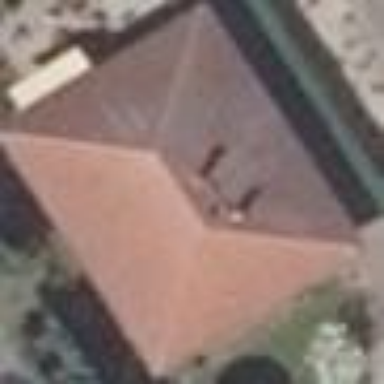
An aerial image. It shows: Detached building.